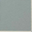
Piece: xx